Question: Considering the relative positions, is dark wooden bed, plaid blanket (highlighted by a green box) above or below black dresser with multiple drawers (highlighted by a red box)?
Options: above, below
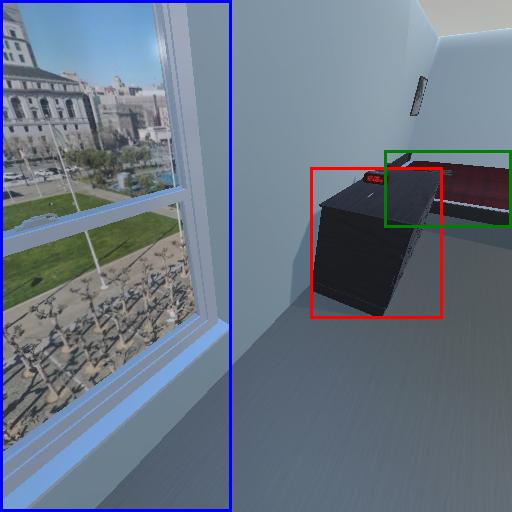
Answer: above